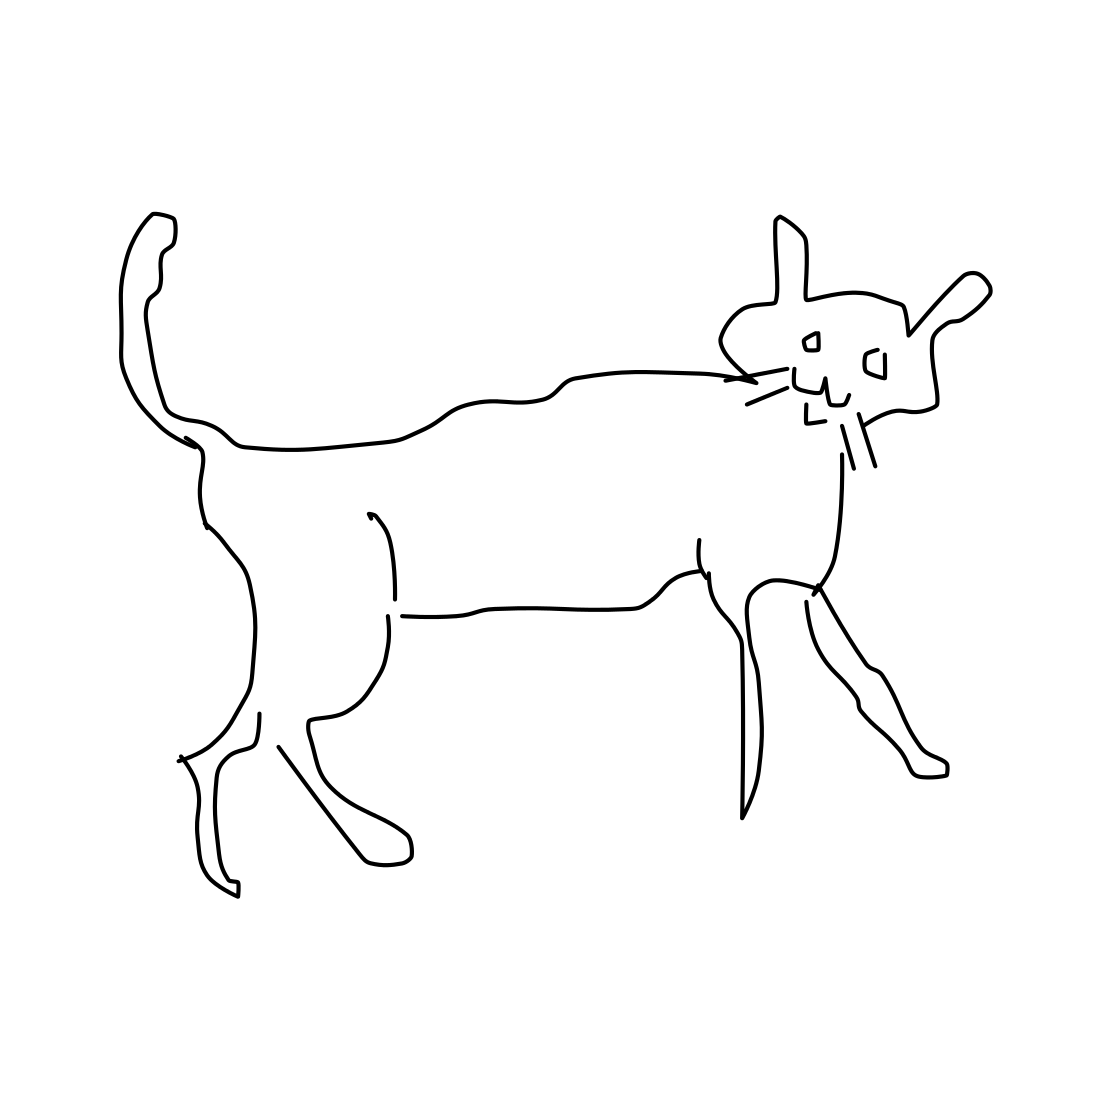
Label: cat